Question: I have just start using Zend Studio - 7.2.0 and i have some confusion.
I have attached one image where you can see working with remove server need a connection to that server, i have done it successfully but now when i download the remote project, it show two sub level 1. My Home and 2. Root ,
Can any one tell me what is the difference between theses two and what is there use.
Thanks
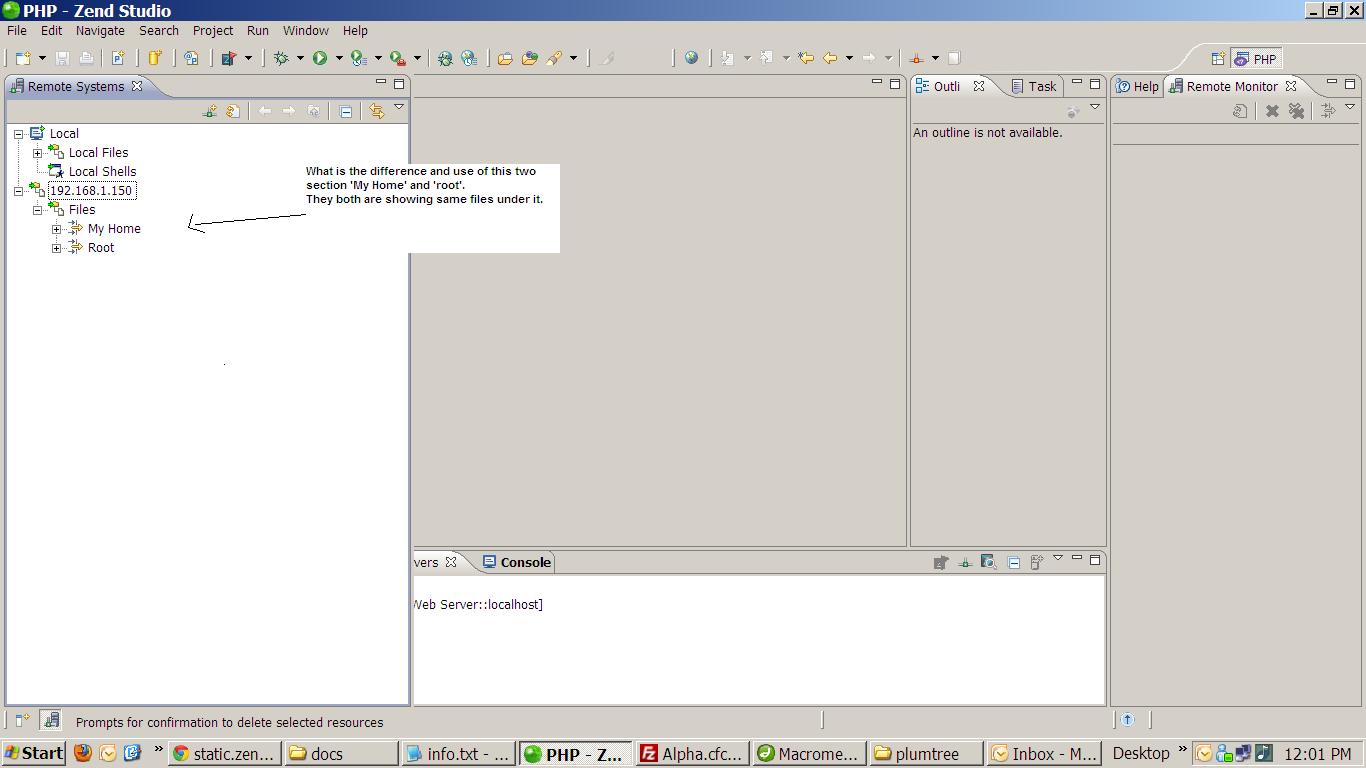
Answer: That simply means that the home directory is the same directory as the lowest directory that the SFTP connection can go. If your home directory was /home/user, My Home would go there and Root would go to /